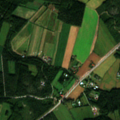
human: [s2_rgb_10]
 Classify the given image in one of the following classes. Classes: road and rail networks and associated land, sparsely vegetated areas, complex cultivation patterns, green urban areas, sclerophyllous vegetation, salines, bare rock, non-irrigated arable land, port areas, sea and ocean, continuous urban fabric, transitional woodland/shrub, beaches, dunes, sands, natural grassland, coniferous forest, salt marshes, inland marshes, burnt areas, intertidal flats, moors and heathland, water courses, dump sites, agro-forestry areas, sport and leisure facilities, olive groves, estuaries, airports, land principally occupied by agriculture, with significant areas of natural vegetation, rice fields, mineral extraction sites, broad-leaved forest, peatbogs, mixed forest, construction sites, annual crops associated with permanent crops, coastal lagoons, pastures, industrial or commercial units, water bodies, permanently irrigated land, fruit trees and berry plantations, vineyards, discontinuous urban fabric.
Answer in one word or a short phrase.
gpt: non-irrigated arable land, land principally occupied by agriculture, with significant areas of natural vegetation, coniferous forest, mixed forest